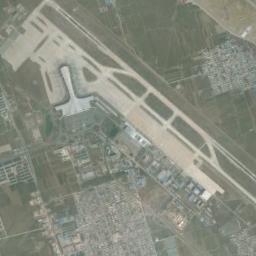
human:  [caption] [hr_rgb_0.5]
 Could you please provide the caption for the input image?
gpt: There is almost no vegetation near the airport, And there are many blue houses .

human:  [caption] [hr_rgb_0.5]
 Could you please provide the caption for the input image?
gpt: There is an airport in the middle of the field next to some buildings .

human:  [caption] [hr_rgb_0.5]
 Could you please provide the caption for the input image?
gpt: An airport with some parallel runways and a terminal on the farmland and some villages beside .

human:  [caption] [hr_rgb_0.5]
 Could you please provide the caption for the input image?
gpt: A complex airport with many runways and buildings is surrounded by a residential area and green farmland .

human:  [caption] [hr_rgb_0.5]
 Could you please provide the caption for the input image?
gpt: There are two parallel roads at the airport .